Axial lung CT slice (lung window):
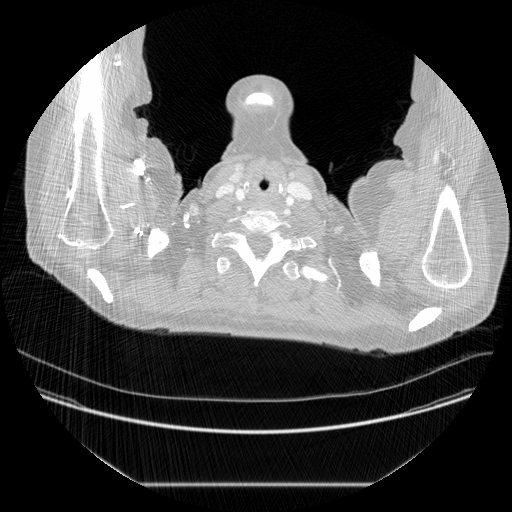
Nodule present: no